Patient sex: M
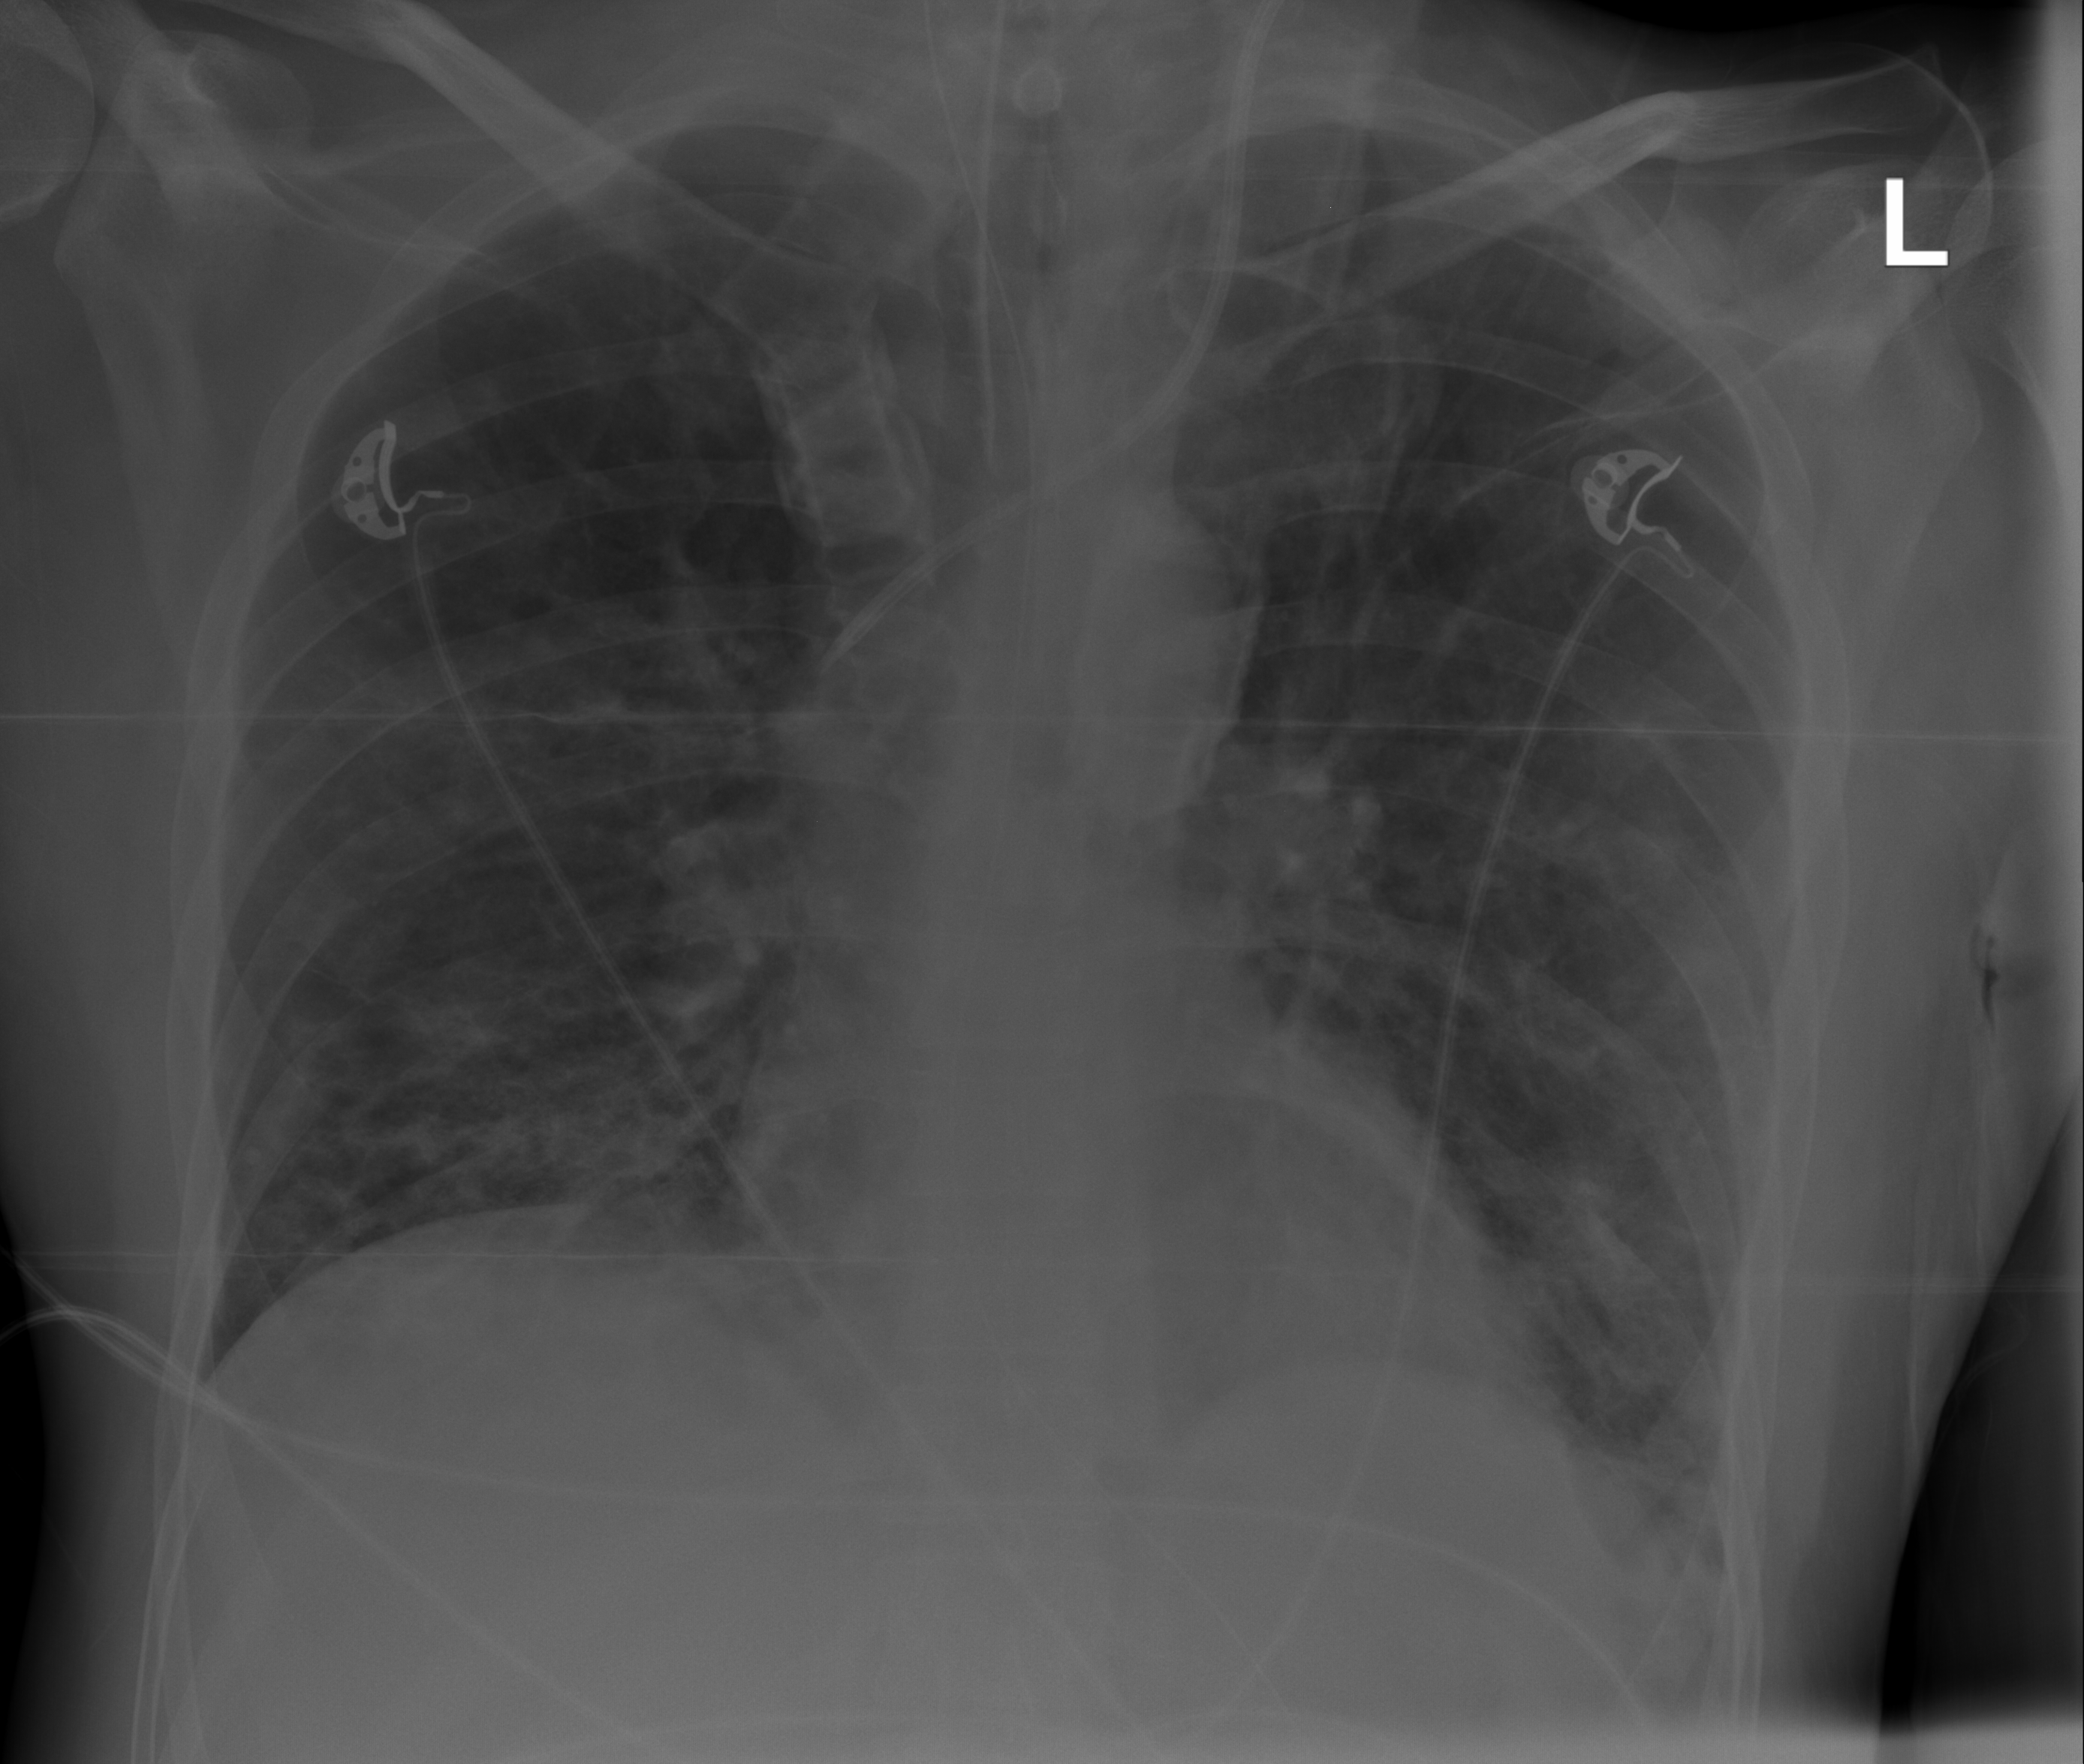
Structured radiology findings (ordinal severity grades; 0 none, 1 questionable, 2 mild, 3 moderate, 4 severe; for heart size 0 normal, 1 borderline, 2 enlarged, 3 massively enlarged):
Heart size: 0
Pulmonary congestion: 0
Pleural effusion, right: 0
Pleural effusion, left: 0
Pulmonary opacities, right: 3
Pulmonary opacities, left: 2
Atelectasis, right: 2
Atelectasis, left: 2